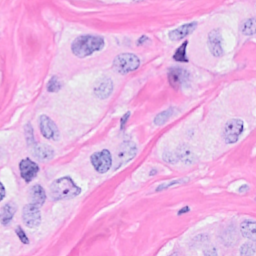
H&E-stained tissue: Breast